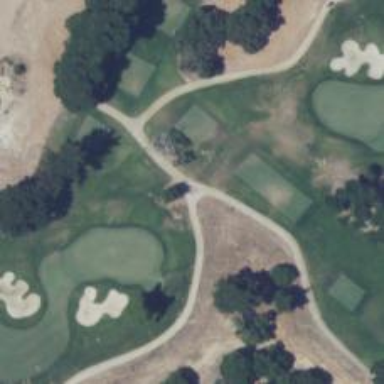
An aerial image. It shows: Service road designated as golf cart path.